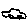
Label: car